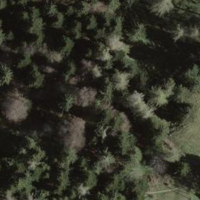
EUNIS habitat code: 43
Species observed at this site:
Sambucus racemosa